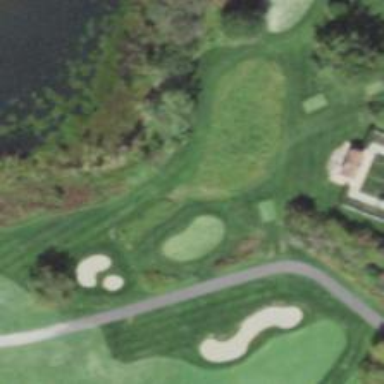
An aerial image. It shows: Golf tee.